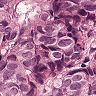
Metastatic tissue present: yes